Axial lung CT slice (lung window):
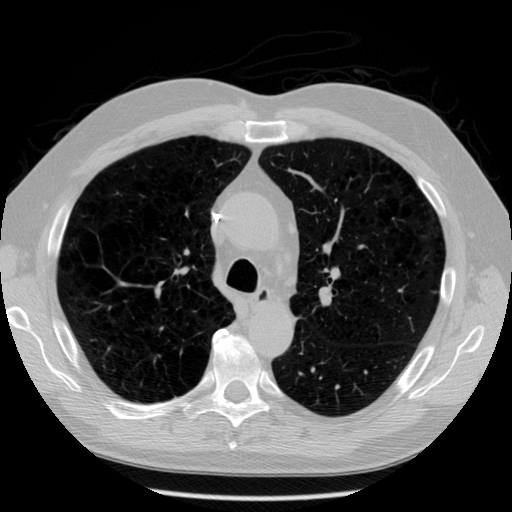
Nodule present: yes
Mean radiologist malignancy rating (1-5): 3